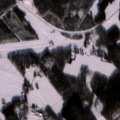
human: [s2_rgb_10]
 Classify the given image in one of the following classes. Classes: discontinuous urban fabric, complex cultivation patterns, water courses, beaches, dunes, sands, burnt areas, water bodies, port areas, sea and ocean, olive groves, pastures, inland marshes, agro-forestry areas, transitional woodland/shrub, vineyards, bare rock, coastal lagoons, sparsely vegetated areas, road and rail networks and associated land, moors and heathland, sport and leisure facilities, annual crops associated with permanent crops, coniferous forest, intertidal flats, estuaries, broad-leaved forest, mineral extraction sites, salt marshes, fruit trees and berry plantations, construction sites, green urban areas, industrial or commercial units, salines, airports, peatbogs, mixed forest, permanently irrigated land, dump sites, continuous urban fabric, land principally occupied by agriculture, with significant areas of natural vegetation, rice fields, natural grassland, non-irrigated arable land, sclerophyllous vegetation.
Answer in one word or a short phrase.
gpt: land principally occupied by agriculture, with significant areas of natural vegetation, coniferous forest, mixed forest, transitional woodland/shrub